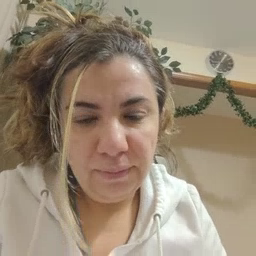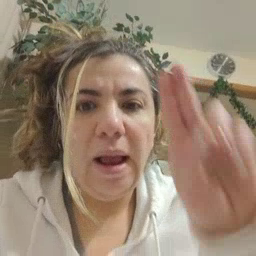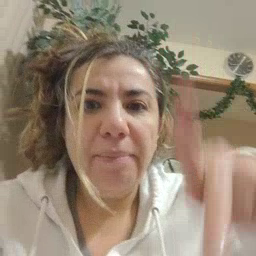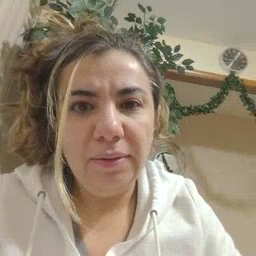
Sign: up